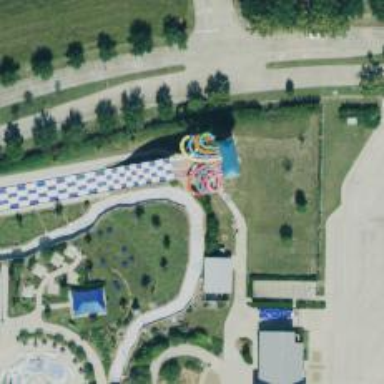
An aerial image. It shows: Water slide attraction.